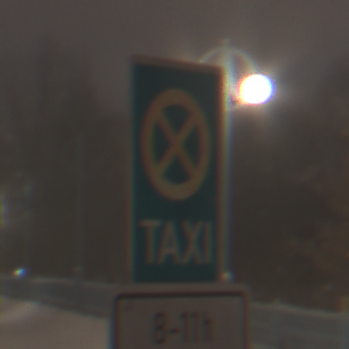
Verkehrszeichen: Taxenstand
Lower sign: ZeitangabenOhneBeschraenkungAufWochentage2
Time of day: Night
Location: Outdoor (Urban)
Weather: Overcast
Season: Winter
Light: Artificial